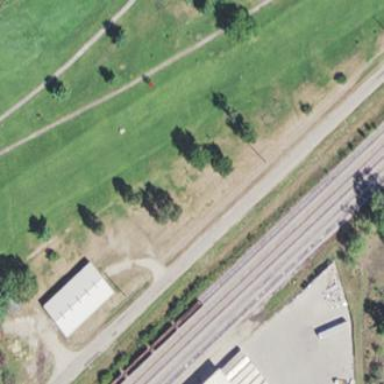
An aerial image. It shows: Grassy area designated as golf fairway.